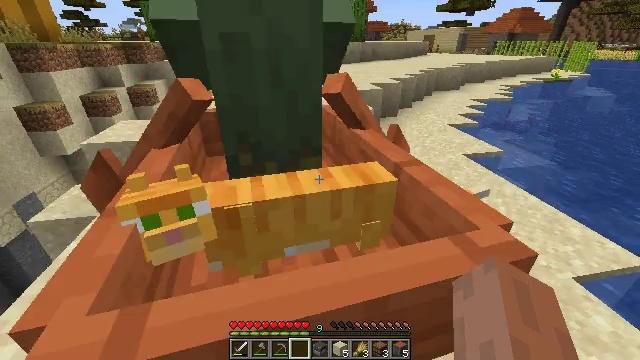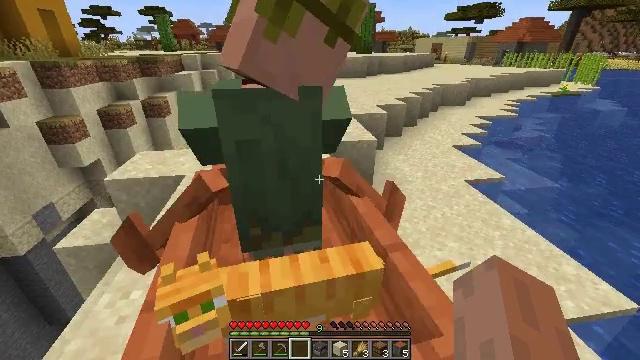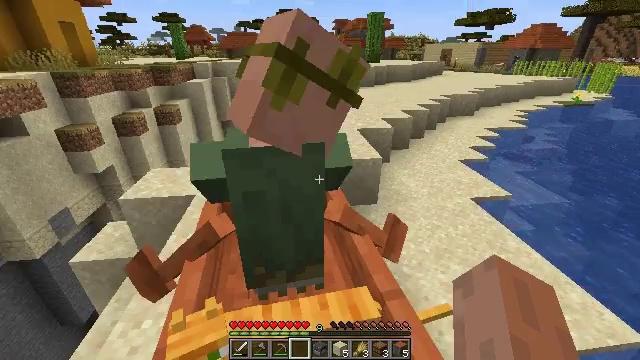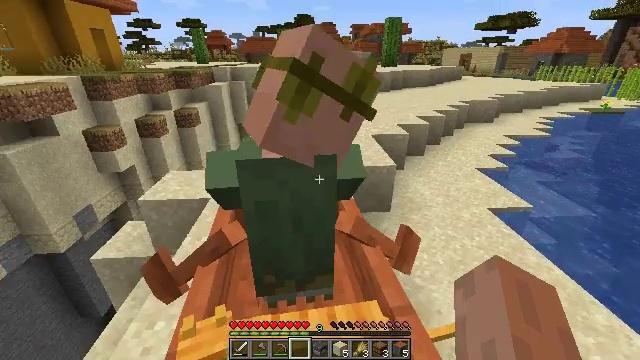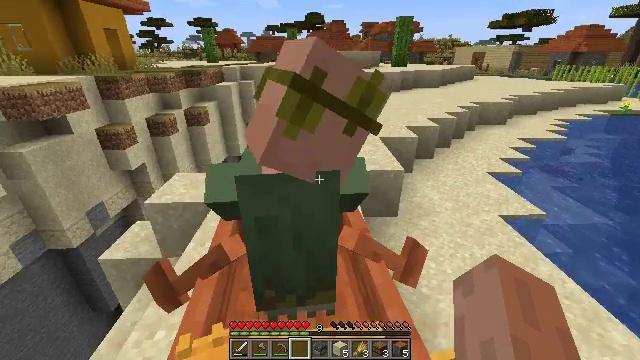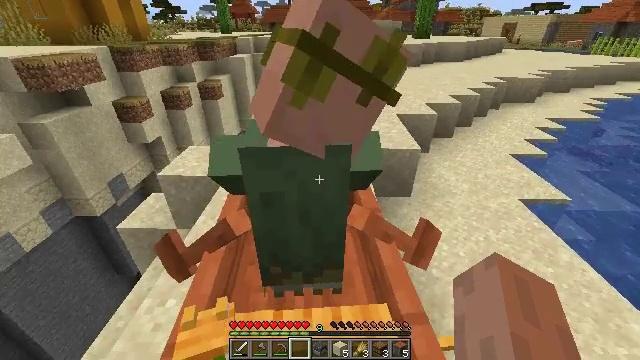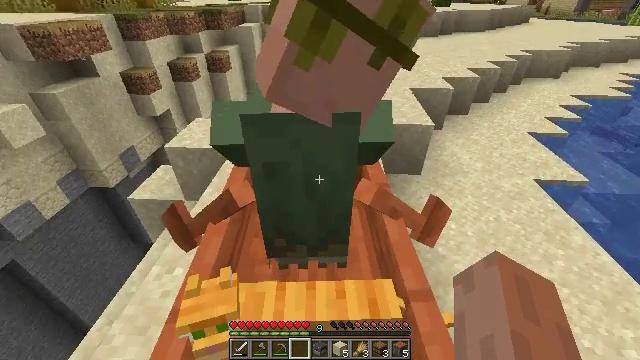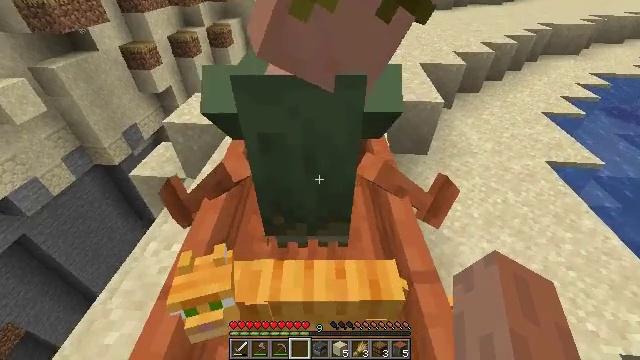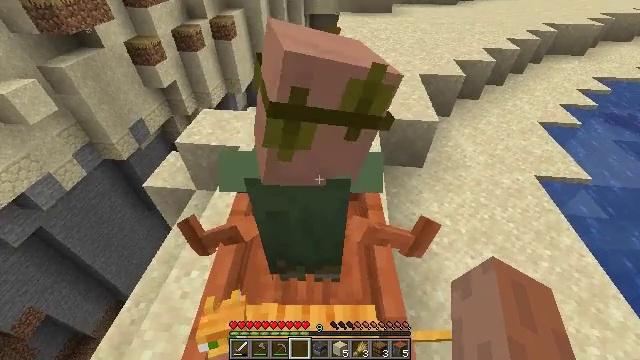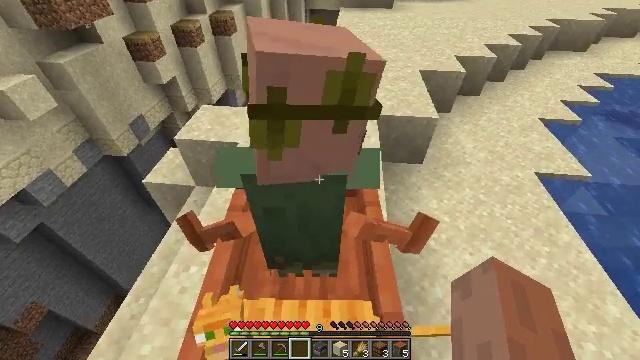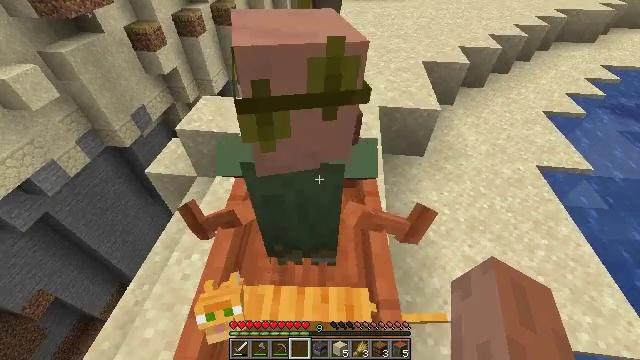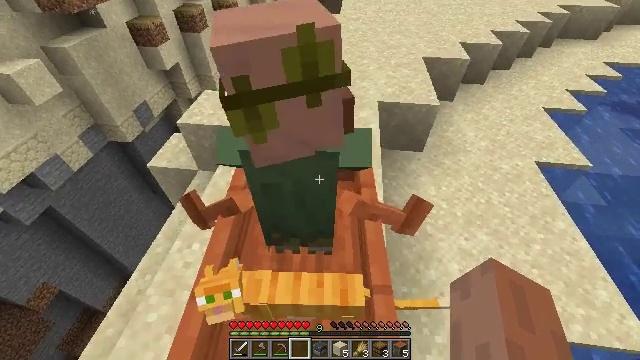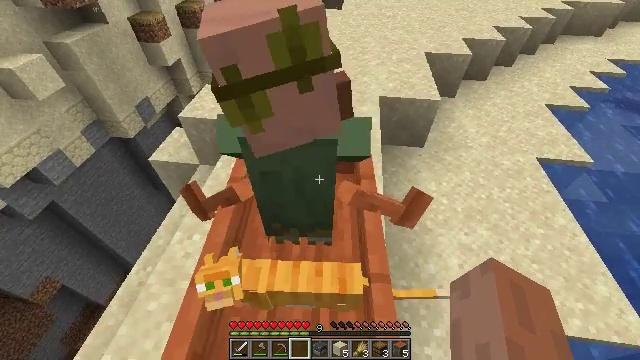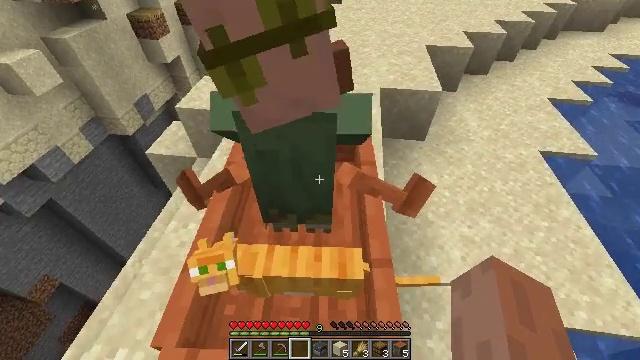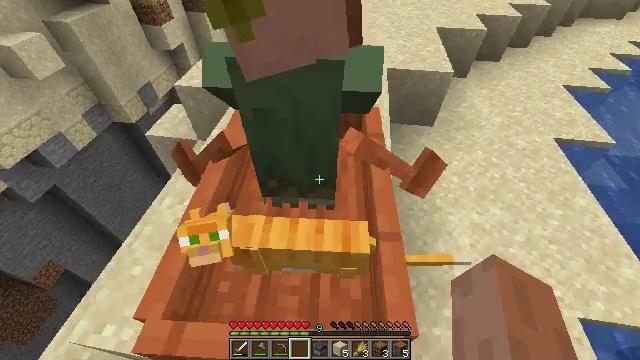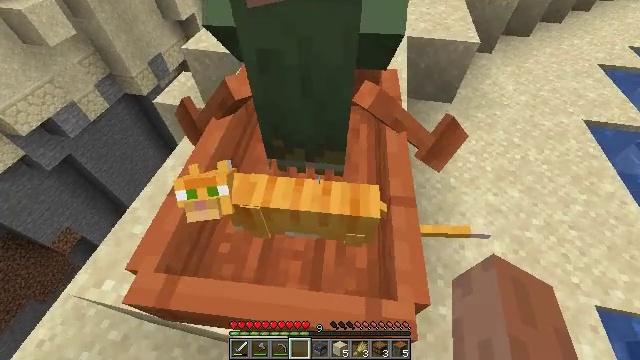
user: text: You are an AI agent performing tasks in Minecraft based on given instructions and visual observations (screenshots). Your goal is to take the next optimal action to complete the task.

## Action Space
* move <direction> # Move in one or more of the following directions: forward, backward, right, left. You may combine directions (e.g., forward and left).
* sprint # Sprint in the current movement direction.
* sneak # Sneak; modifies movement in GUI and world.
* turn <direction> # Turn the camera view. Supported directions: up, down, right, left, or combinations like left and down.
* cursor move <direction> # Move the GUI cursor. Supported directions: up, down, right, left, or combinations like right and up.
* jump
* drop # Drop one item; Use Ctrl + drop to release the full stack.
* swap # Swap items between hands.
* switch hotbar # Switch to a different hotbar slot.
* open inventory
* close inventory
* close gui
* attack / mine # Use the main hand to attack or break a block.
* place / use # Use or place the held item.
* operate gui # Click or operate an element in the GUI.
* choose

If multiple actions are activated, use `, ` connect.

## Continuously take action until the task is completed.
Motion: motion action
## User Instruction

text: Hunt animals.
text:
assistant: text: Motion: move forward, turn left, jump
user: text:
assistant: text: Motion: move forward, turn left, jump
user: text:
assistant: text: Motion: move forward, turn left, jump
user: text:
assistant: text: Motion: move forward, turn left
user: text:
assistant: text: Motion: move forward, turn left and down
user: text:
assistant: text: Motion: turn left and down
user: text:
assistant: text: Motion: turn left and down
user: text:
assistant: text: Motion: turn down
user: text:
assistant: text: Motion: no_op
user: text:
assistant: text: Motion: turn down
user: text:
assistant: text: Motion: no_op
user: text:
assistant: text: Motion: no_op
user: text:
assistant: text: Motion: no_op
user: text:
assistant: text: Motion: turn left and down
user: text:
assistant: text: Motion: turn left and down
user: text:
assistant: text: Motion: turn left and down
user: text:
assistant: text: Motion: turn left and down
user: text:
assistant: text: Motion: turn down
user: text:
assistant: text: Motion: turn left and down
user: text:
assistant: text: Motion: no_op
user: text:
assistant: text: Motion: no_op
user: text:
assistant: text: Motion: no_op
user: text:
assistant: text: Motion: no_op
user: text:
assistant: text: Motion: turn up
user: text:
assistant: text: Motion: turn up
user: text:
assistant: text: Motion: no_op
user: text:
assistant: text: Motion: no_op
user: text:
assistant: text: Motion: no_op
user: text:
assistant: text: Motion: no_op
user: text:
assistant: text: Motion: attack / mine